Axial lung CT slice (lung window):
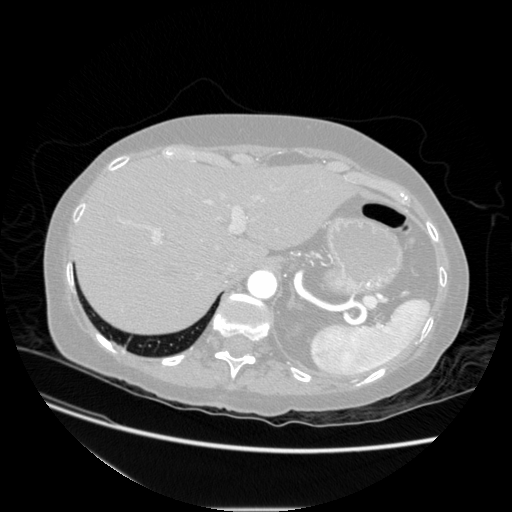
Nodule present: no